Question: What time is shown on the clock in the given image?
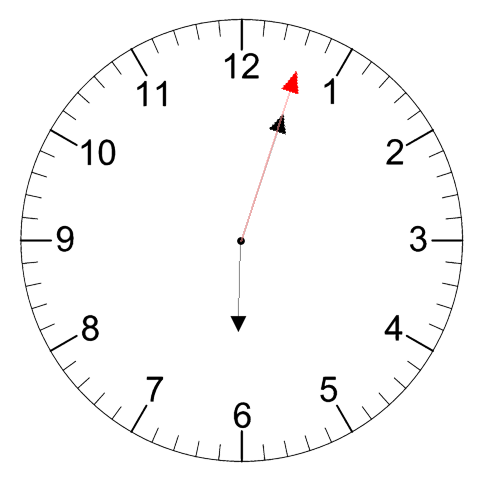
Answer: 06:03:03